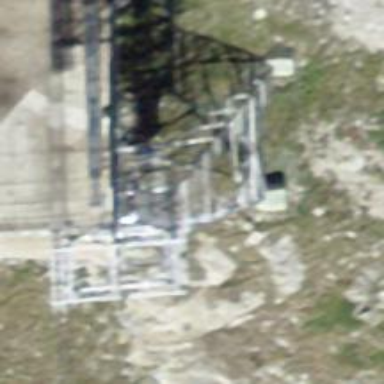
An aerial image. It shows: Pylon for aerialway.